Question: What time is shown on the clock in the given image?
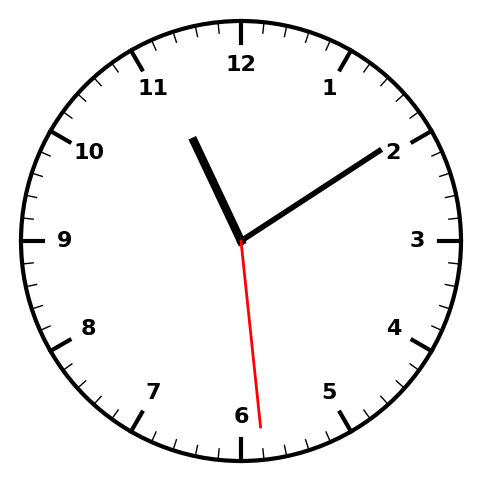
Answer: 11:09:29